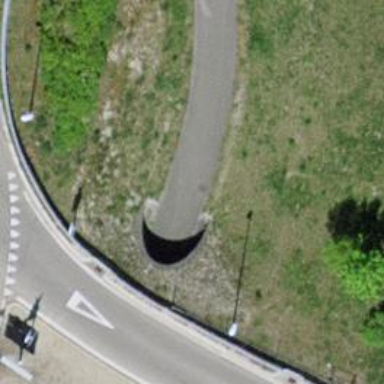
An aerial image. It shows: Cycleway running through tunnel with asphalt surface.